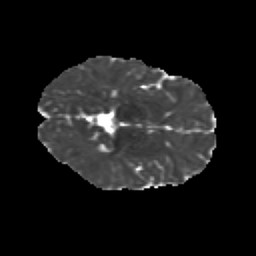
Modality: MD
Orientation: axial
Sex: female
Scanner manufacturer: siemens
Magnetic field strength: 3 T
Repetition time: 5 s
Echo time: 0.071 s